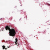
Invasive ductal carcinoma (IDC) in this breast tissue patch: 0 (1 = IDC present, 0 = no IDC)